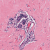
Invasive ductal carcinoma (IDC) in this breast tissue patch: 0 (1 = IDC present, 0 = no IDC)